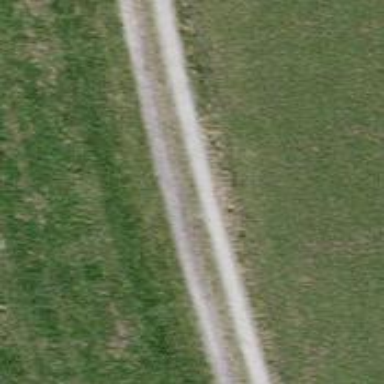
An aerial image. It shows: Track with fine gravel surface. The track type is grade 2.